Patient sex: M
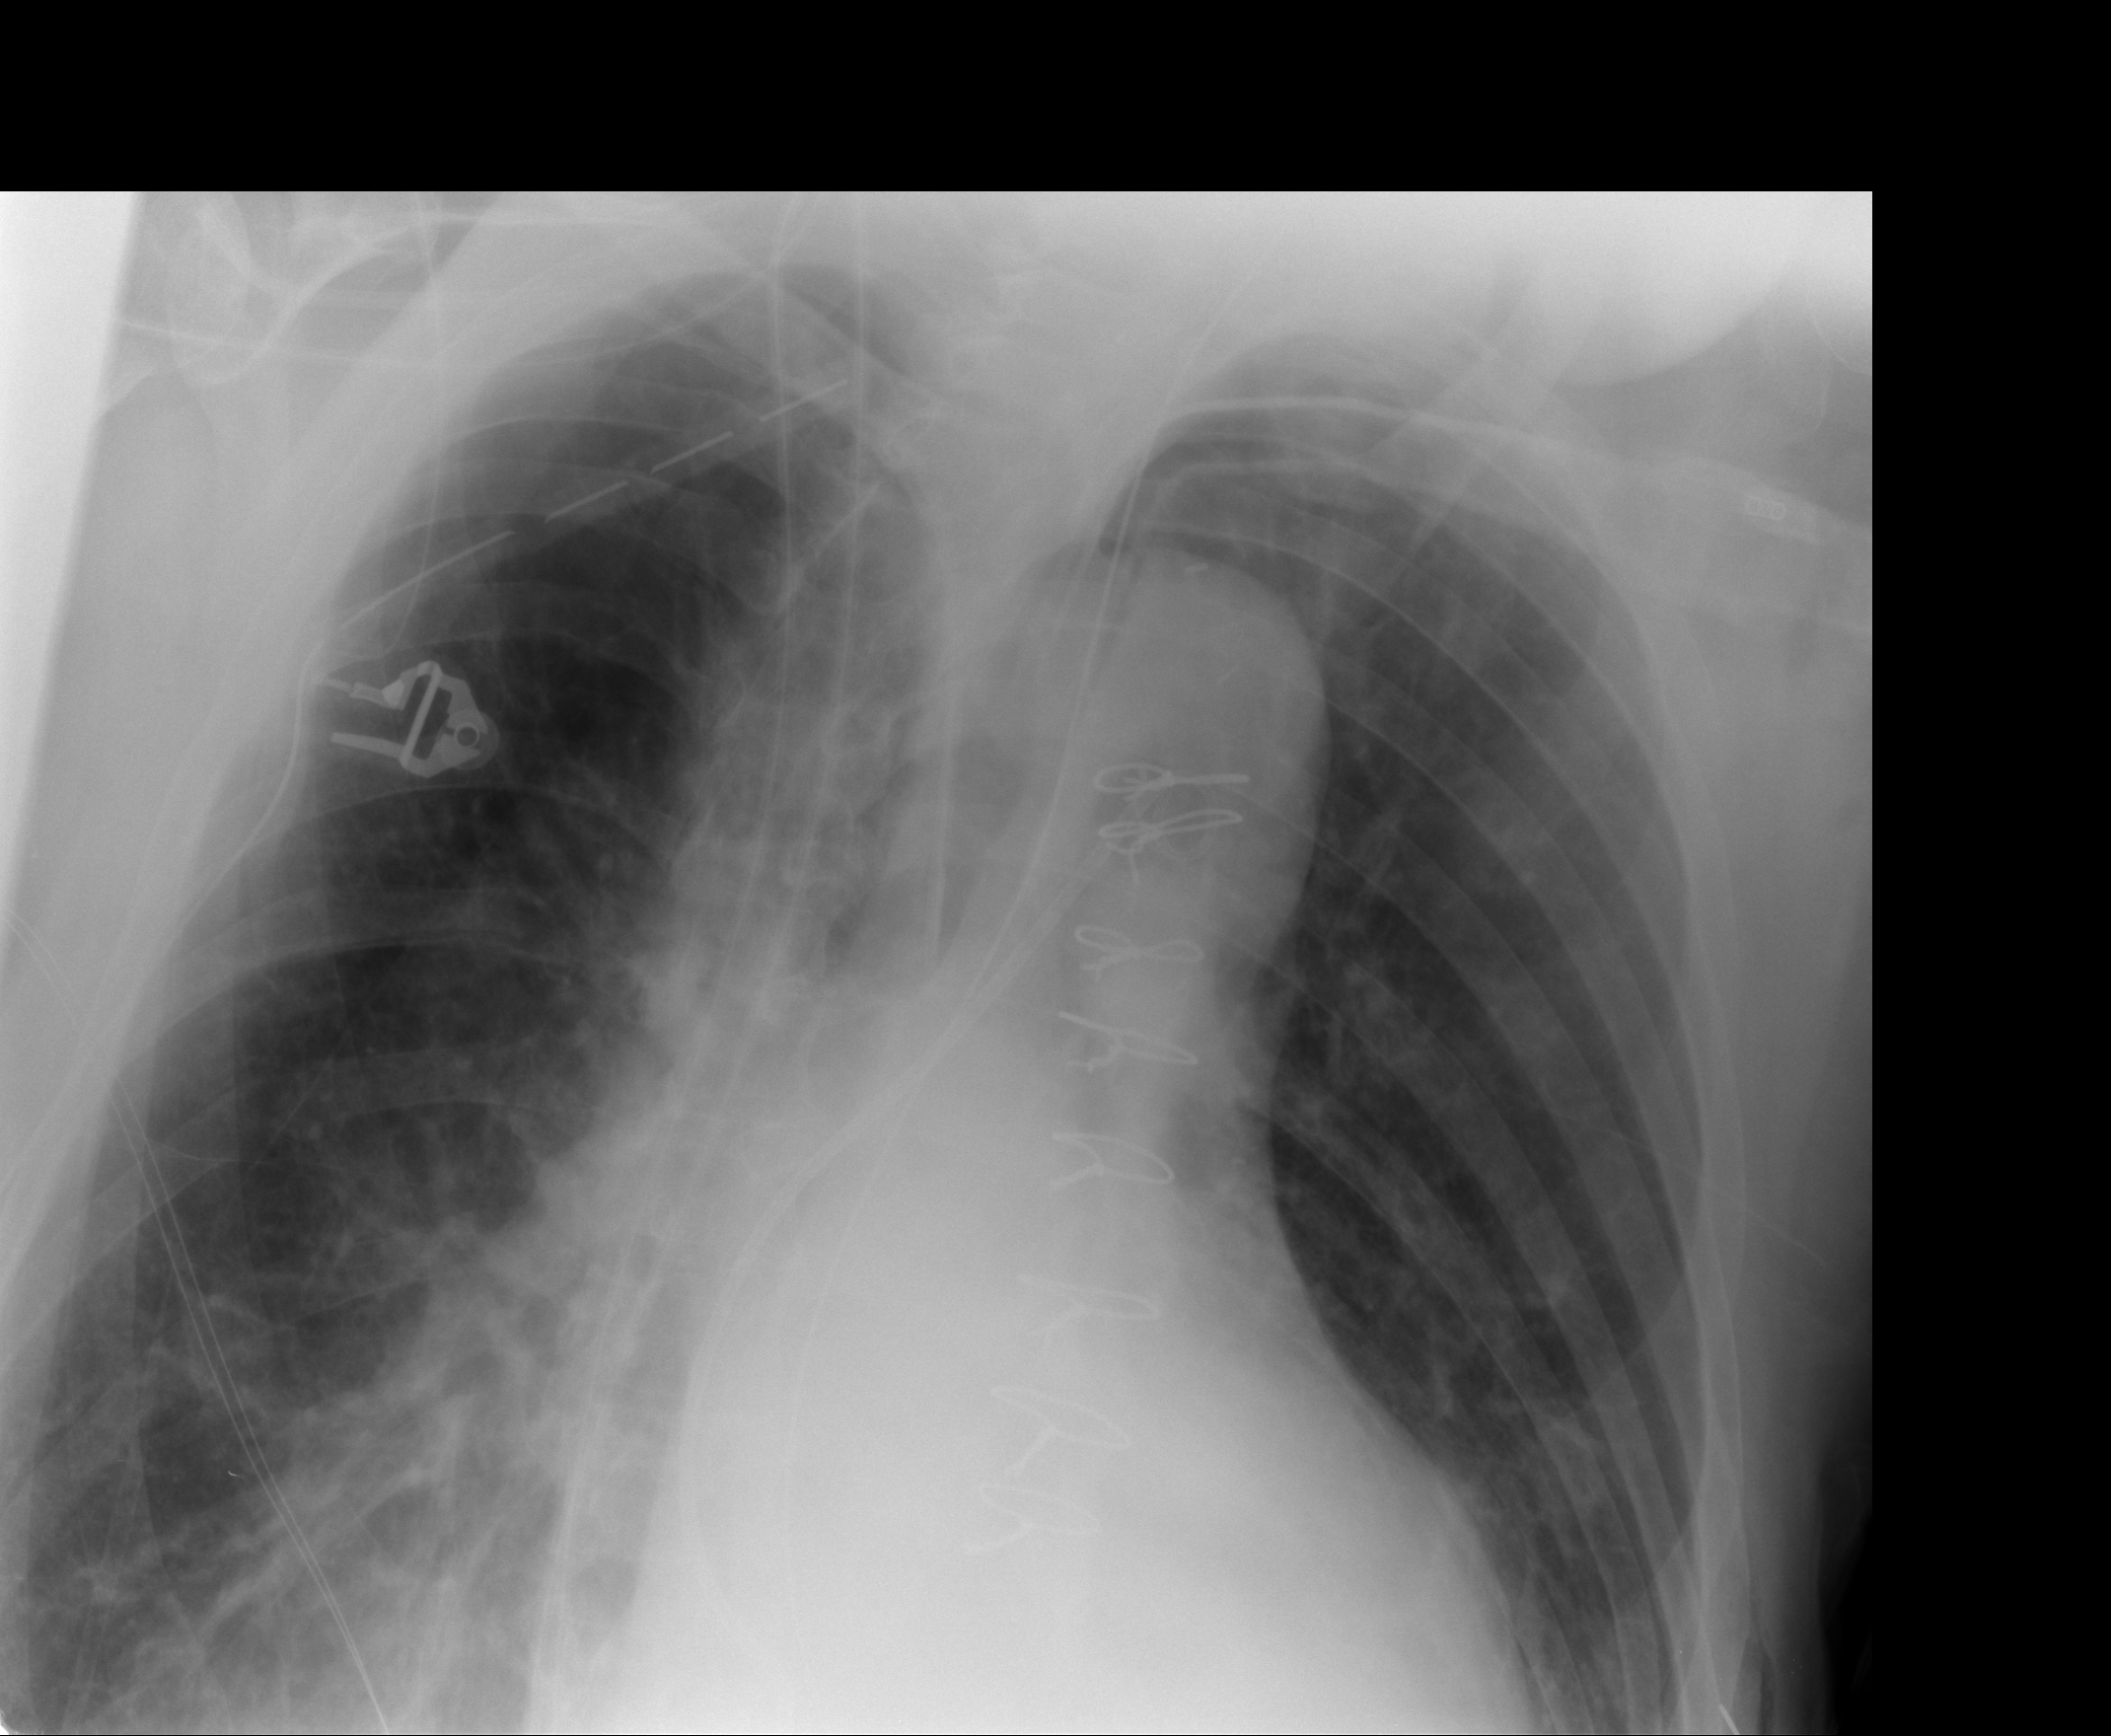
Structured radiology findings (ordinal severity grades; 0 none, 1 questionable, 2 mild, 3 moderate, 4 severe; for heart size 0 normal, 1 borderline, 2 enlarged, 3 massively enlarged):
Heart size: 2
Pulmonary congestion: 1
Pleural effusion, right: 1
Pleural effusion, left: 1
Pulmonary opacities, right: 0
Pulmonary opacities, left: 0
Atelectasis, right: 2
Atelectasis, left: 2